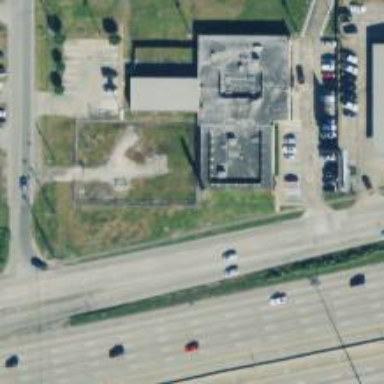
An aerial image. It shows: Clinic.